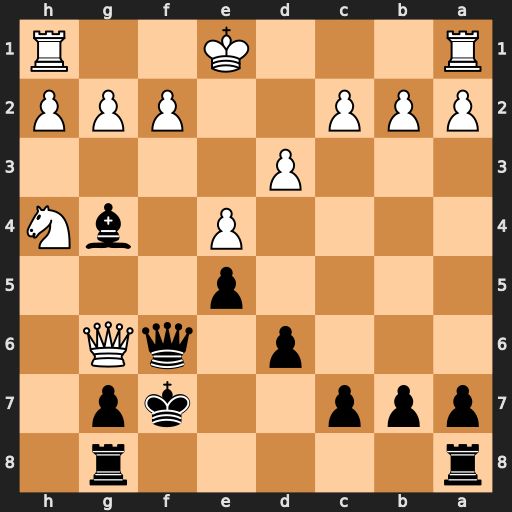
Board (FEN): r5r1/ppp2kp1/3p1qQ1/4p3/4P1bN/3P4/PPP2PPP/R3K2R
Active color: b
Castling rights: KQ
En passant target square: -
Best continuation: Qxg6 Nxg6 Kxg6